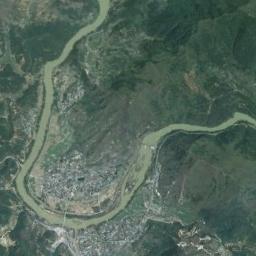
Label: river